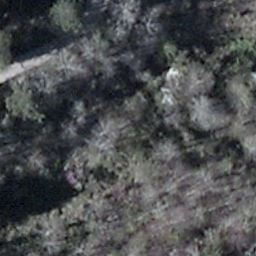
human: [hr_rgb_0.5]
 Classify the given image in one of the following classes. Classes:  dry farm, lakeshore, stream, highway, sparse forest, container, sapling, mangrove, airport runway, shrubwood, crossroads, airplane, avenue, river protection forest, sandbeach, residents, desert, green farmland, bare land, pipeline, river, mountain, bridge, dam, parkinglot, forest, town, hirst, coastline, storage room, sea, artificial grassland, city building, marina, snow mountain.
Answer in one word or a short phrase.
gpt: shrubwood